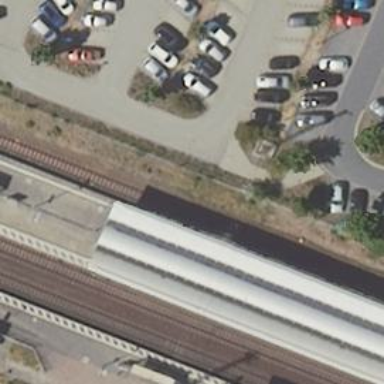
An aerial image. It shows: Stop position for public transport on the railway.